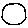
Label: circle